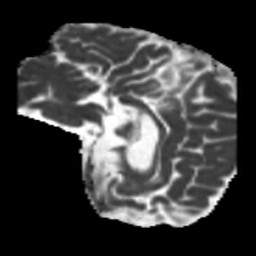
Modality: MD
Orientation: sagittal
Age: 46
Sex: male
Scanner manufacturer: siemens
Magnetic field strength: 3 T
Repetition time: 5.25 s
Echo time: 0.08 s